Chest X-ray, AP view. Patient: 43 years old, sex M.
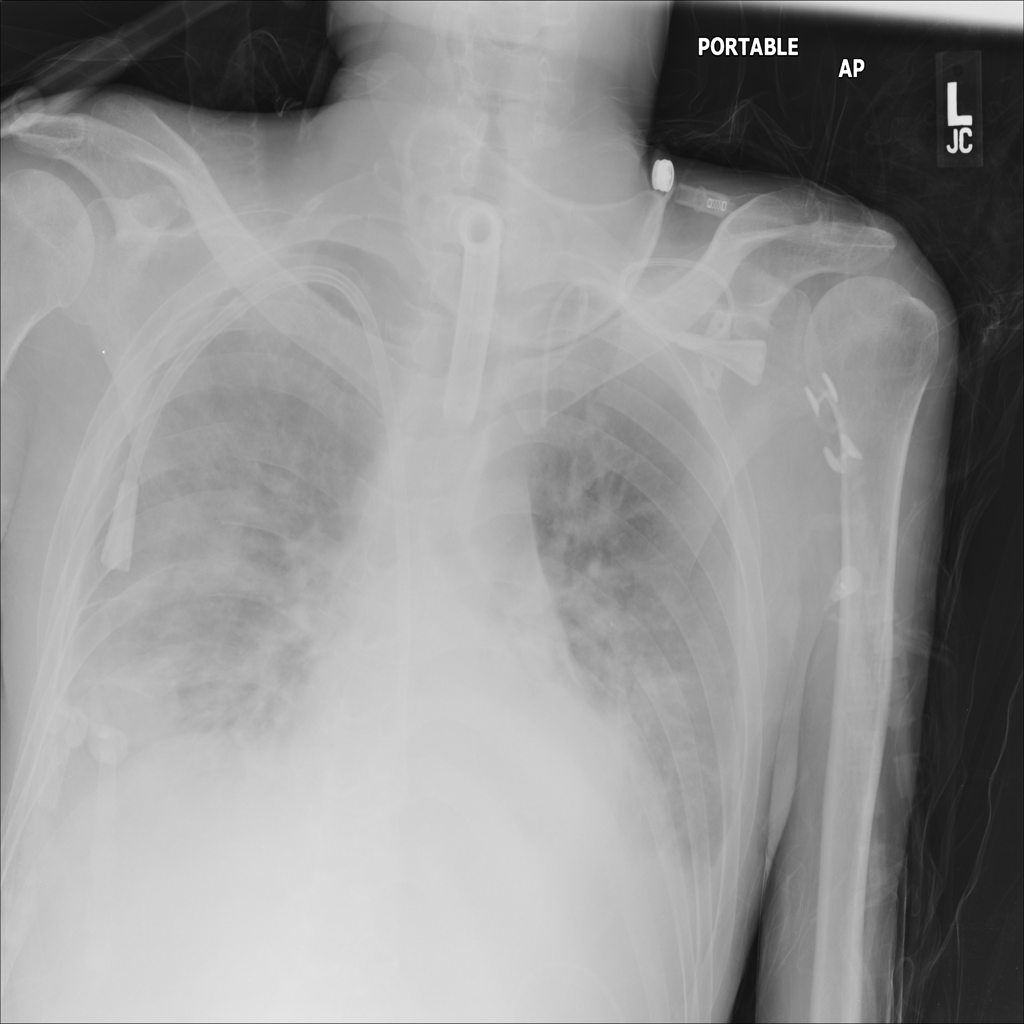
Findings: No Finding